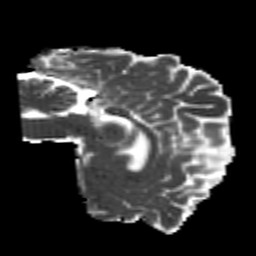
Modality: MD
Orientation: sagittal
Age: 22
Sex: male
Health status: healthy
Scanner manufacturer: philips
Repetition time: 7.384 s
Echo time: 0.08599 s